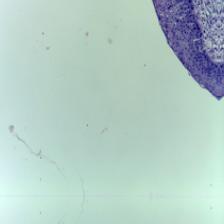
Diagnosis: Normal